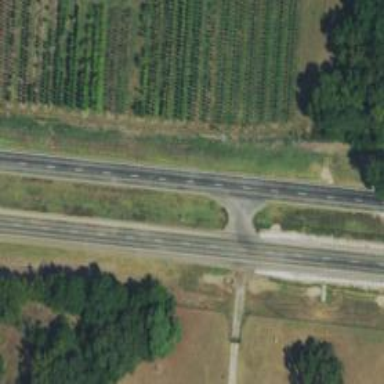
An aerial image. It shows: Trunk link highway.